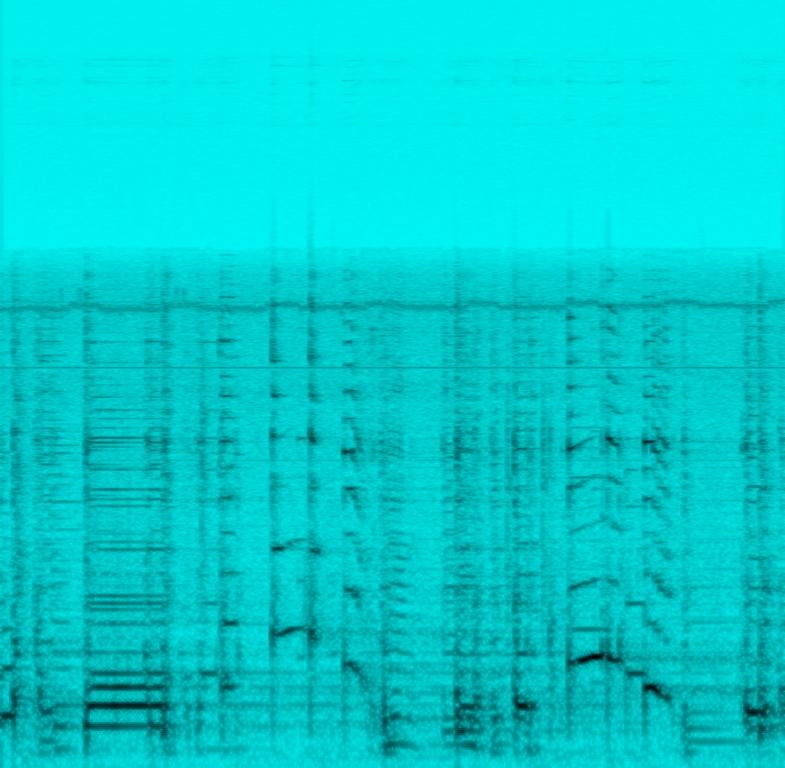
This is an electric guitar jam being performed by a 9 year-old. It is an amateur recording, so there is a constant feedback noise coming from the amp. The electric guitar has a clean sound. The tunes are mostly simple with a lot of muted strokes. The recording has an easygoing atmosphere. If the feedback noise can be bypassed, the tunes from this recording can be used in beat-making.